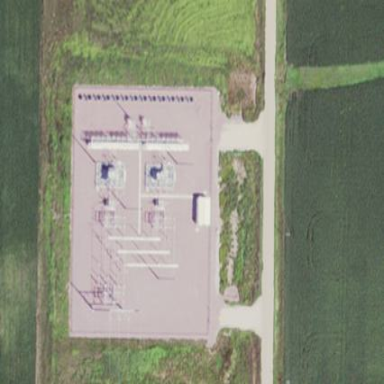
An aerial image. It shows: Outdoor substation. It is collector substation.